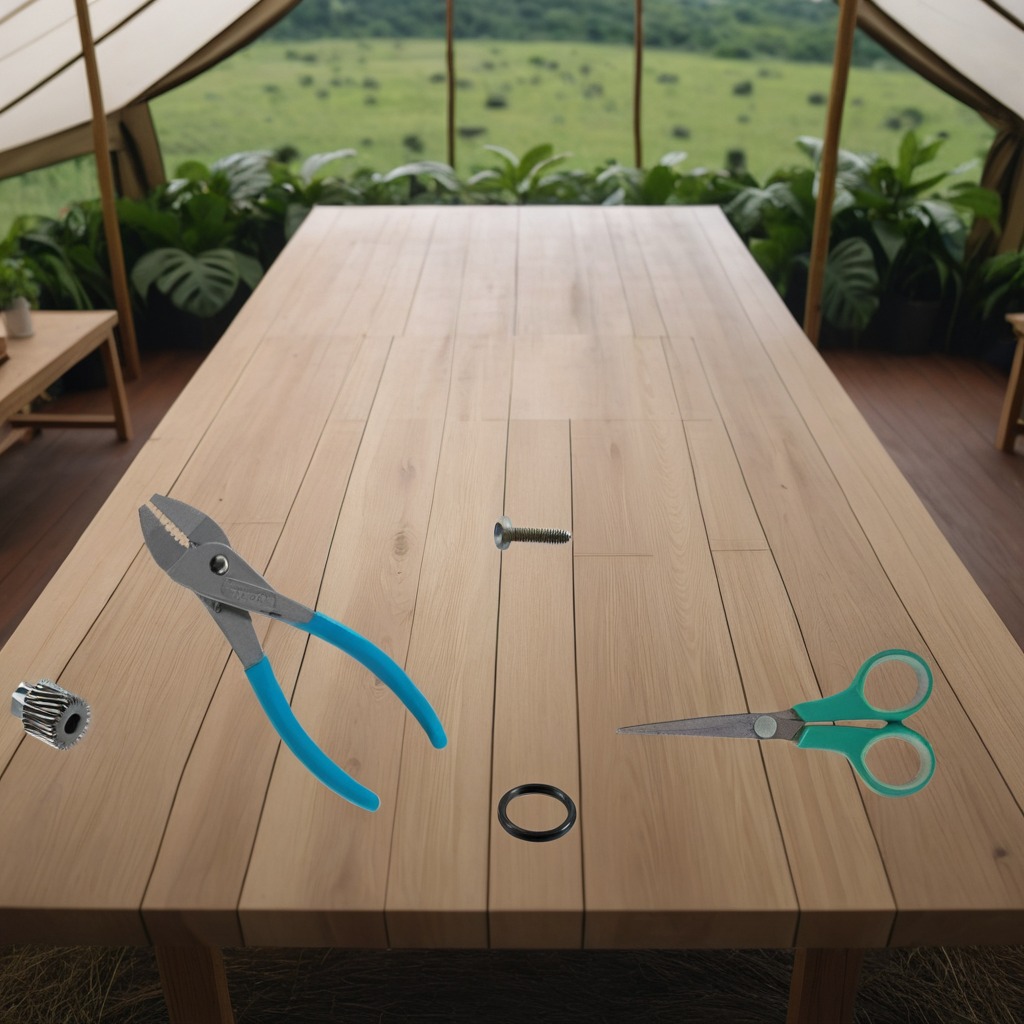
A rubber Oring, a steel gear with teeth, a metal machine screw, pliers, and scissors are lying on a clean wooden table inside a jungle field workshop tent.